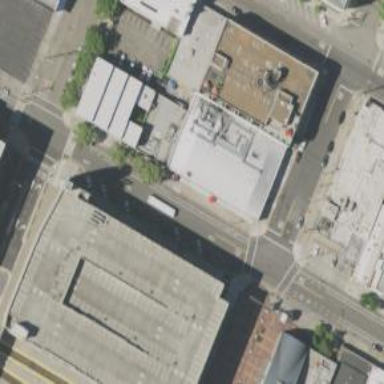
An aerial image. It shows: Commercial building.